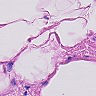
Metastatic tissue present: no